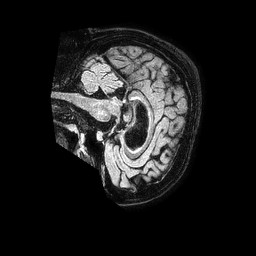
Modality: FLAIR
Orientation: sagittal
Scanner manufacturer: philips
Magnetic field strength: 1.5 T
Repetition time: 4.8 s
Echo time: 0.3 s